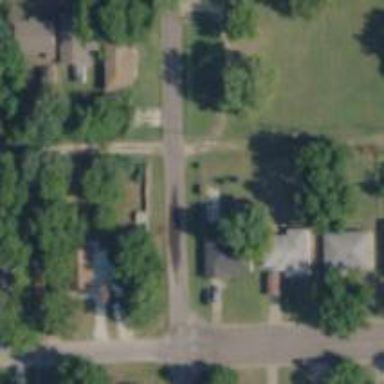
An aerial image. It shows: Alleyway designated as service road.